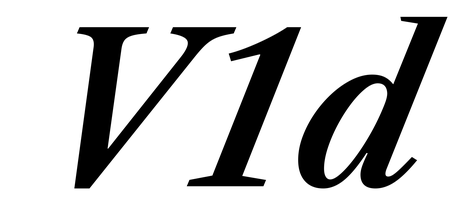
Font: LibreCaslonText-Italic_SemiBold_Italic